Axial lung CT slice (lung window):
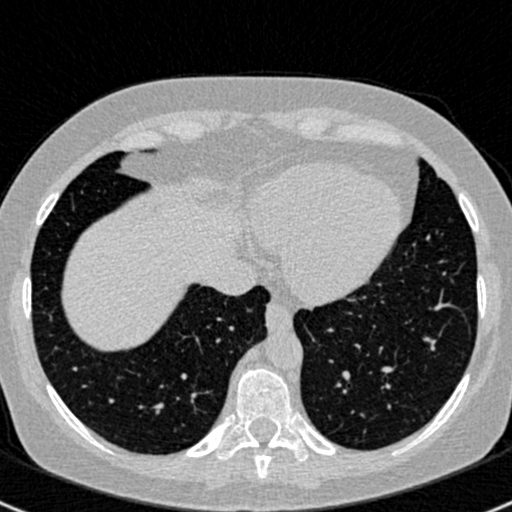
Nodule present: no